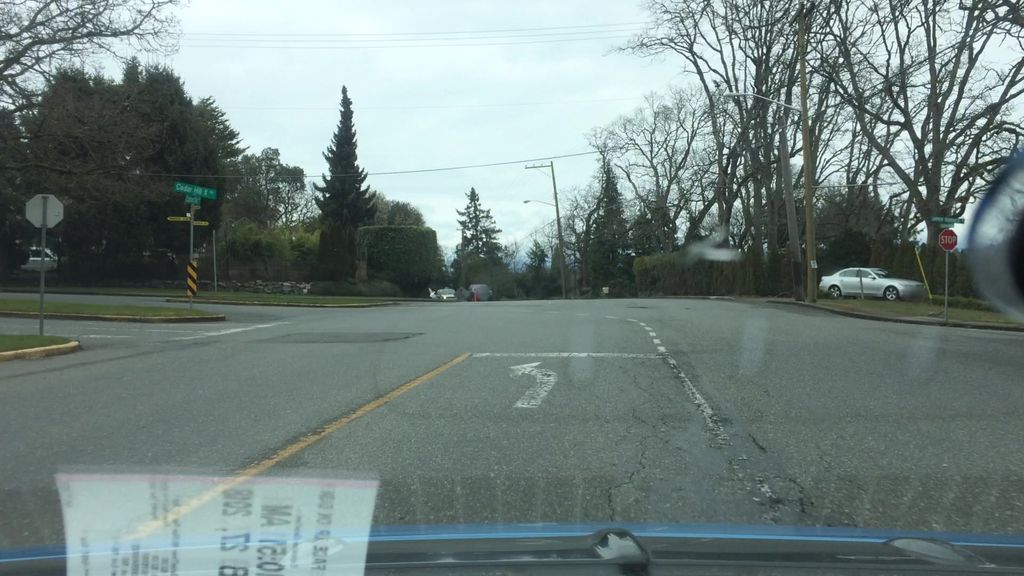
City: victoria